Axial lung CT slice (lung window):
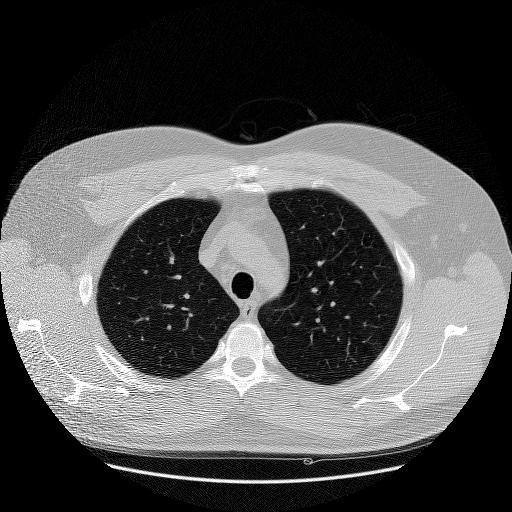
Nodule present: no